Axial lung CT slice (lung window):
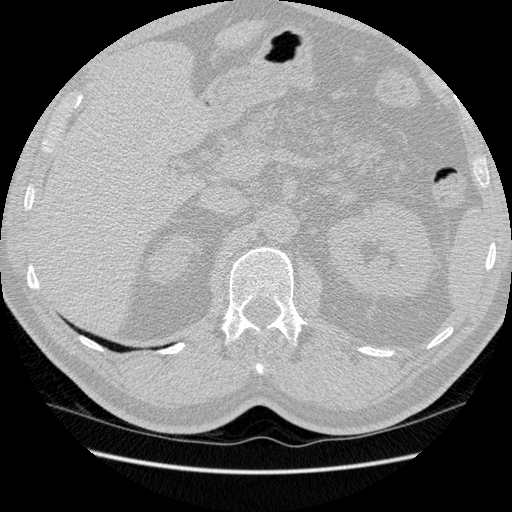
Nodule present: no